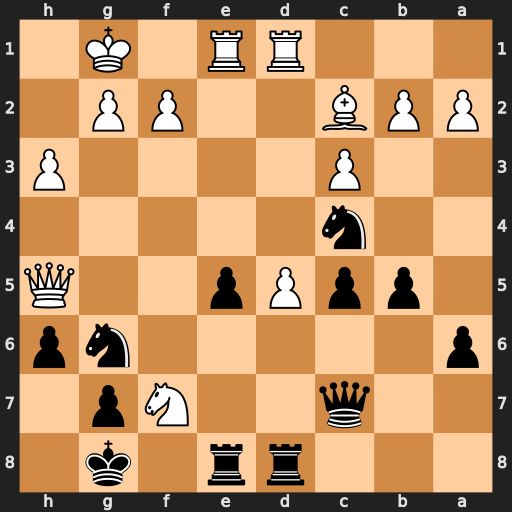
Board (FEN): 3rr1k1/2q2Np1/p5np/1ppPp2Q/2n5/2P4P/PPB2PP1/3RR1K1
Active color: b
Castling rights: -
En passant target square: -
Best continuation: Nf4 Nxh6+ gxh6